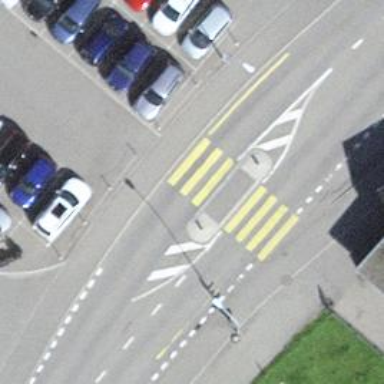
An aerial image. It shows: Uncontrolled zebra crossing with pedestrian island.